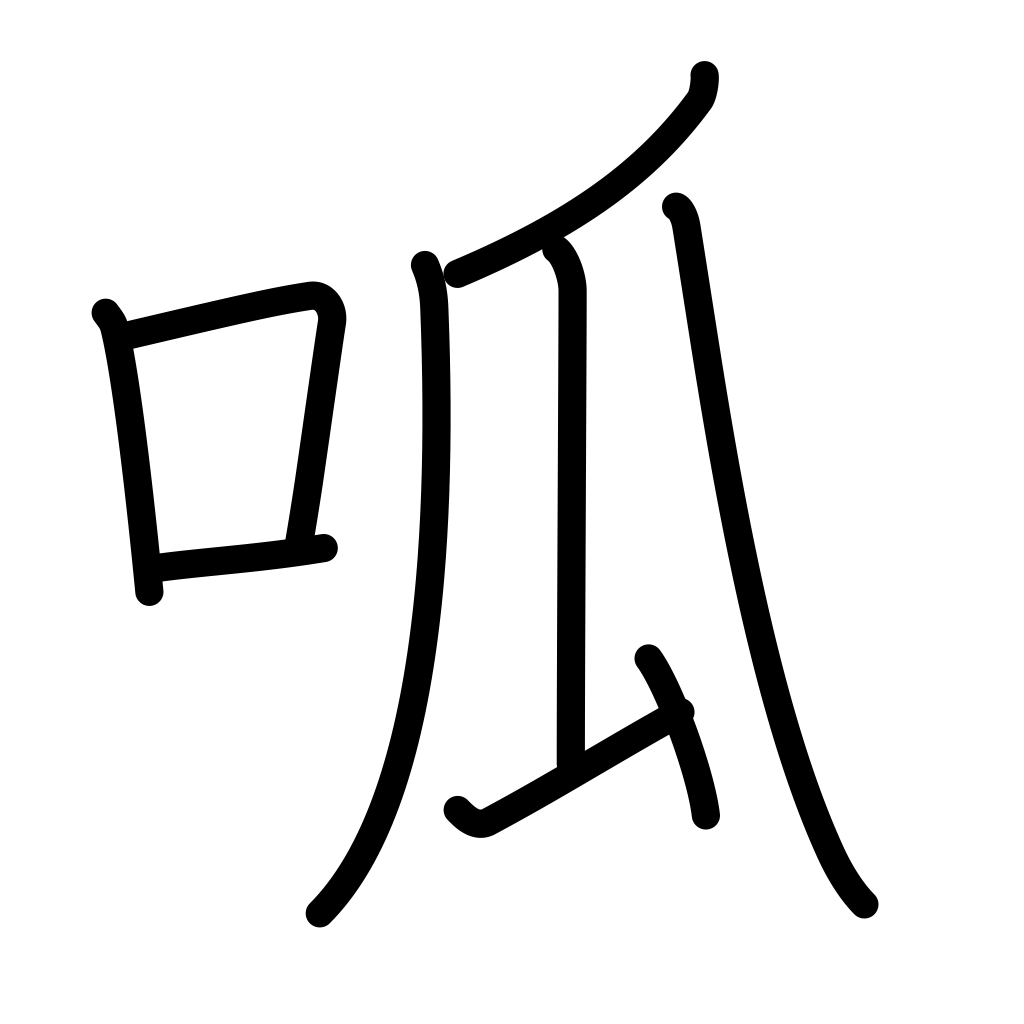
Meaning: cry